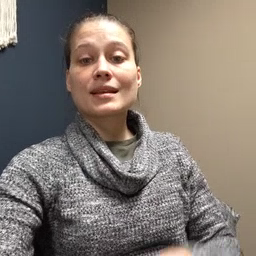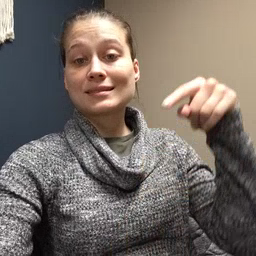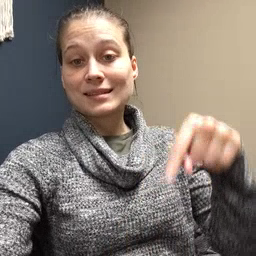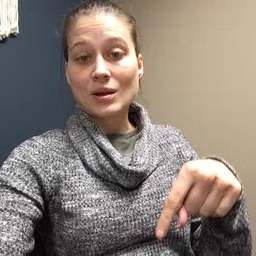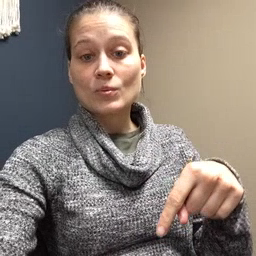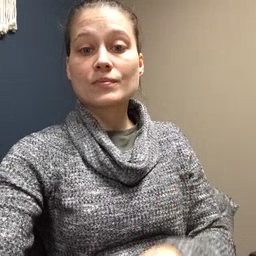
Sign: down